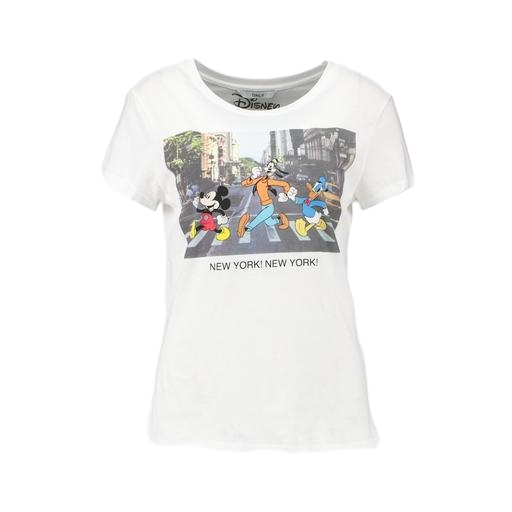
ny t shirt, white cartoon print t-shirt, white mickey mouse graphic tee, white background